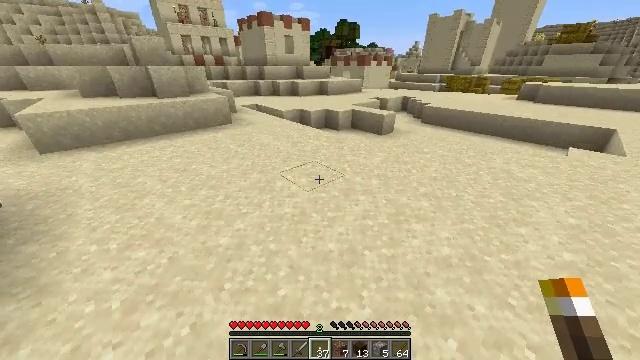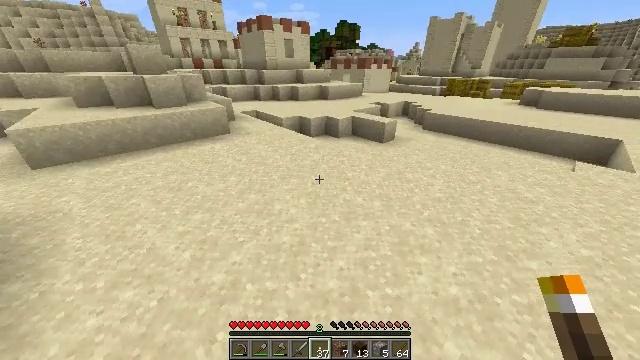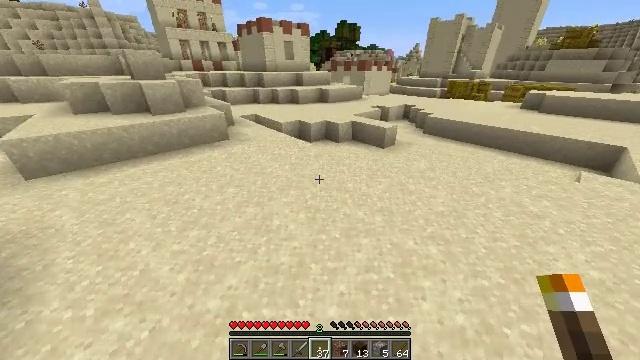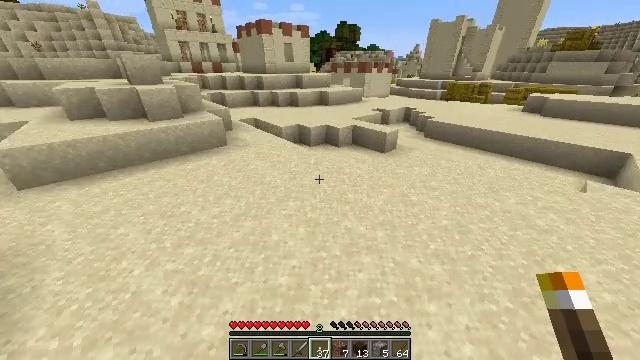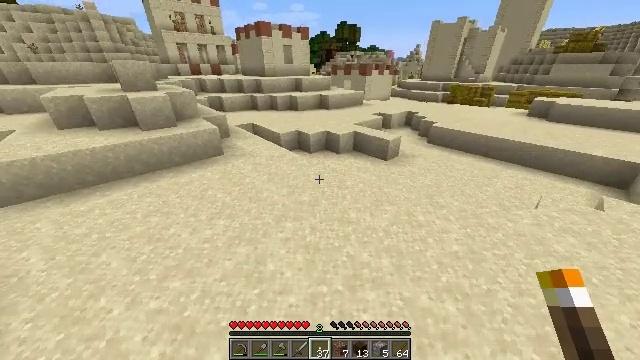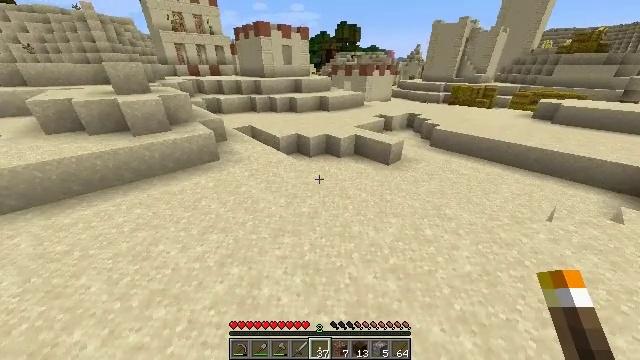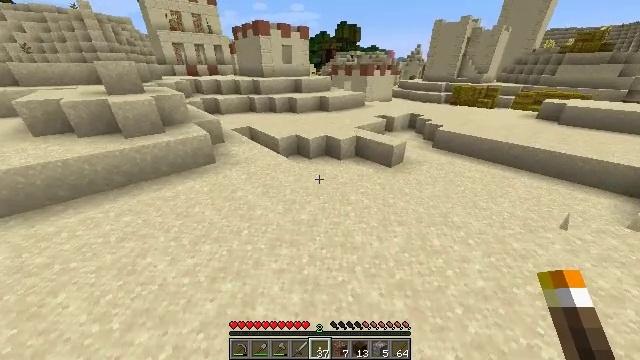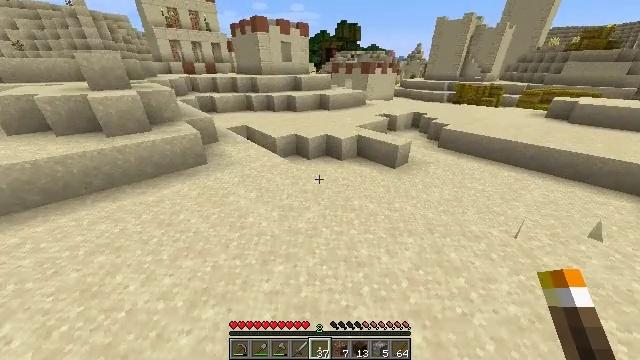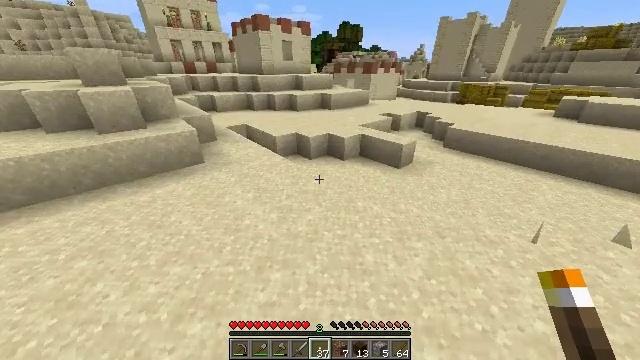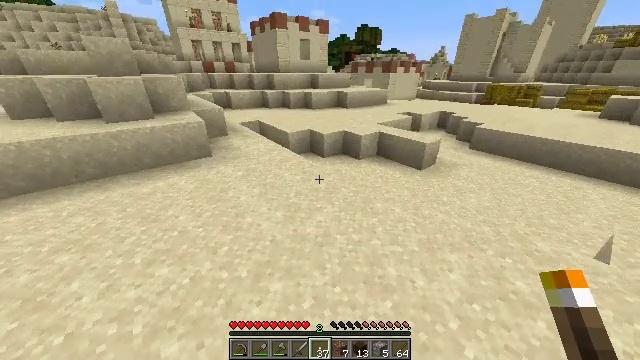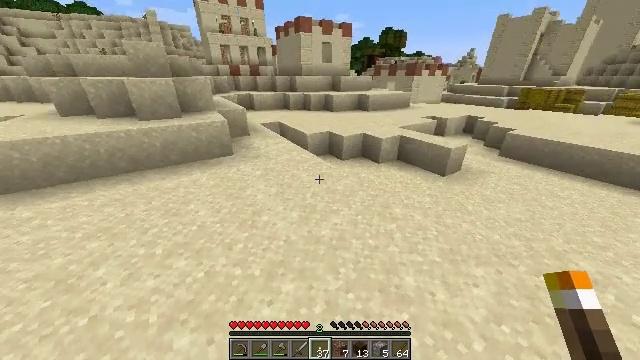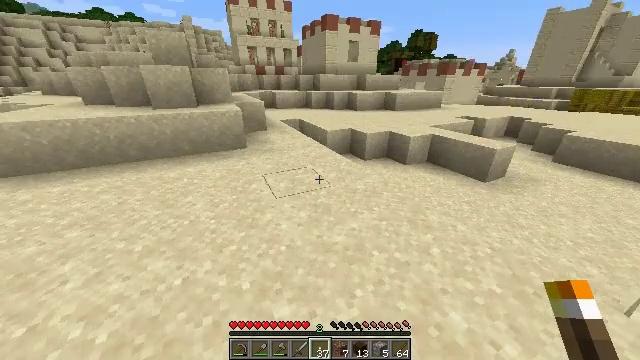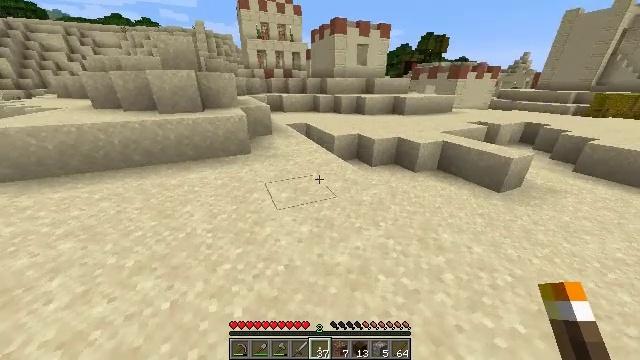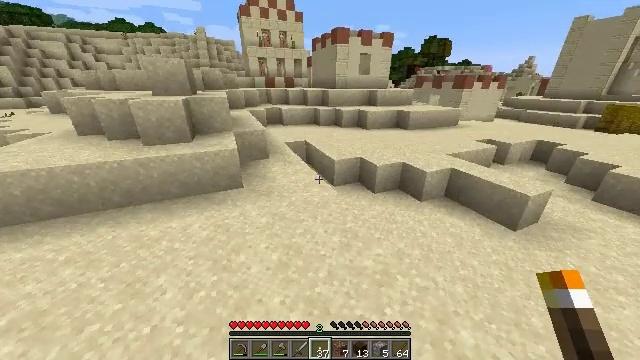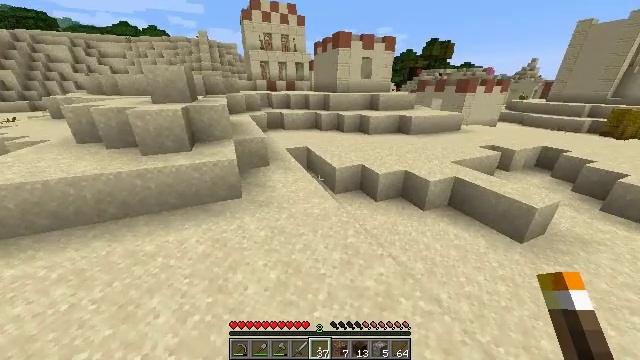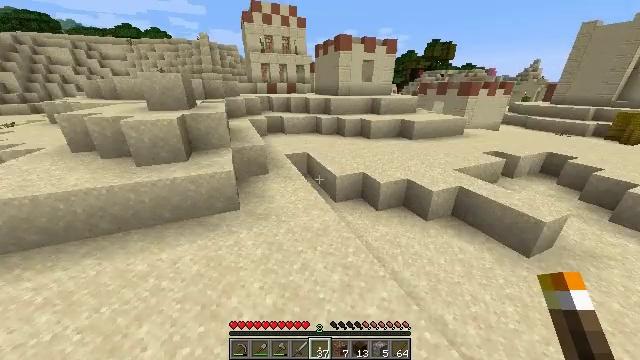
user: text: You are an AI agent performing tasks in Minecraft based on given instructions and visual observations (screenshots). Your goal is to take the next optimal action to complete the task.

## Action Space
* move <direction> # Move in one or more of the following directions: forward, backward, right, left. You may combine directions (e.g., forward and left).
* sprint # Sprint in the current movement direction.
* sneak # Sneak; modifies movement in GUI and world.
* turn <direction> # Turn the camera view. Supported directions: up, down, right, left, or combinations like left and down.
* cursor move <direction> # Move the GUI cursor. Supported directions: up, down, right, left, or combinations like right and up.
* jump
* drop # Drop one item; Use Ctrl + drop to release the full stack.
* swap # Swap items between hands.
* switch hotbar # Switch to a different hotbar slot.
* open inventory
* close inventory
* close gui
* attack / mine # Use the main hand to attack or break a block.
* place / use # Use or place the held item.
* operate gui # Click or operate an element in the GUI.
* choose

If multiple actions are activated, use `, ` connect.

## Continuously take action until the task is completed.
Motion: motion action
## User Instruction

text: Harvest hay blocks from the village.
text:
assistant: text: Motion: move forward, sprint, jump
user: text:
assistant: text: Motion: move forward, sprint, jump
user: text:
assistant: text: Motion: move forward, sprint, jump
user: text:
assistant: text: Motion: move forward, sprint, jump
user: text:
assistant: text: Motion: move forward, sprint, jump
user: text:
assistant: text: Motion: move forward, sprint, jump
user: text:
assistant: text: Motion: move forward, sprint, jump
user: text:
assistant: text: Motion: move forward, sprint, jump
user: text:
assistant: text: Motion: move forward, sprint, turn left, jump
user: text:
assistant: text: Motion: move forward, sprint, turn left, jump
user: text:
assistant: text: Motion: move forward, sprint, turn left and up, jump
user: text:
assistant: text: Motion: move forward, sprint, turn left, jump
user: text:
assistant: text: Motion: move forward, sprint, jump
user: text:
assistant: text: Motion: move forward, sprint, jump
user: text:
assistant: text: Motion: move forward, sprint, jump
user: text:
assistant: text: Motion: move forward, sprint, jump
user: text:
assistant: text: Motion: move forward, sprint, jump
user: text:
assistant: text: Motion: move forward, sprint, jump
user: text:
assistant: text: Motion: move forward, sprint, jump
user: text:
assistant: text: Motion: move forward, sprint, jump
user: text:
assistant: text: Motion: move forward, sprint, jump, switch to hotbar 1
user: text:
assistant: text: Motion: move forward, sprint, jump, switch to hotbar 1
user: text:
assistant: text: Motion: move forward, sprint, jump, switch to hotbar 1
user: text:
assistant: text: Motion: move forward, sprint, jump, switch to hotbar 1
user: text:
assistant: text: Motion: move forward, sprint, jump
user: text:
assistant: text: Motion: move forward, sprint, jump
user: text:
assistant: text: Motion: move forward, sprint, turn right, jump
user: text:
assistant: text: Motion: move forward, sprint, turn right, jump
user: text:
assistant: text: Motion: move forward, sprint, turn right, jump
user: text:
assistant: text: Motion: move forward, sprint, turn right, jump